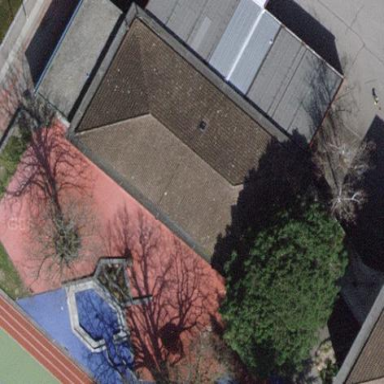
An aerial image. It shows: School building.